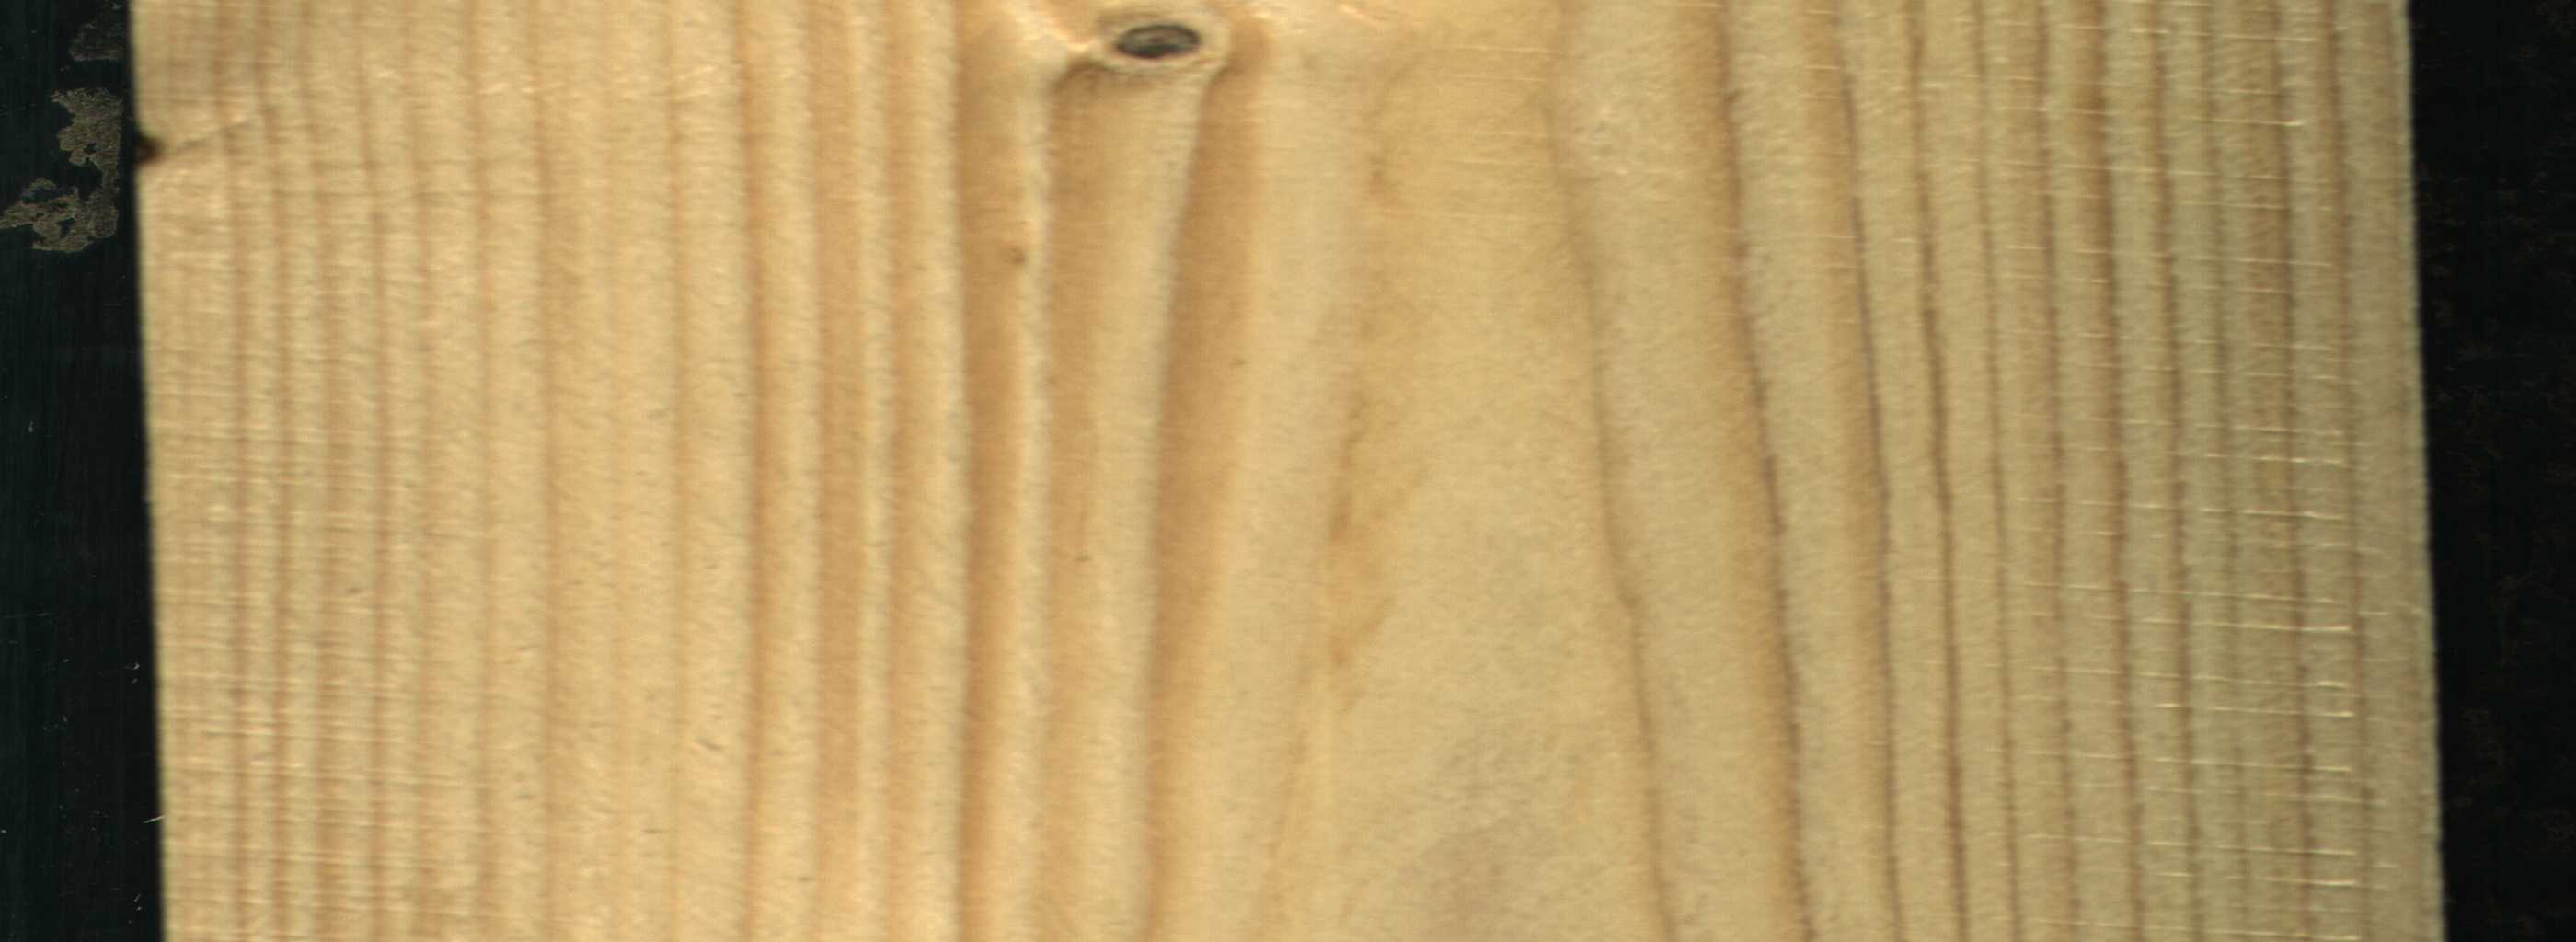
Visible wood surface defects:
Dead_Knot
Live_Knot